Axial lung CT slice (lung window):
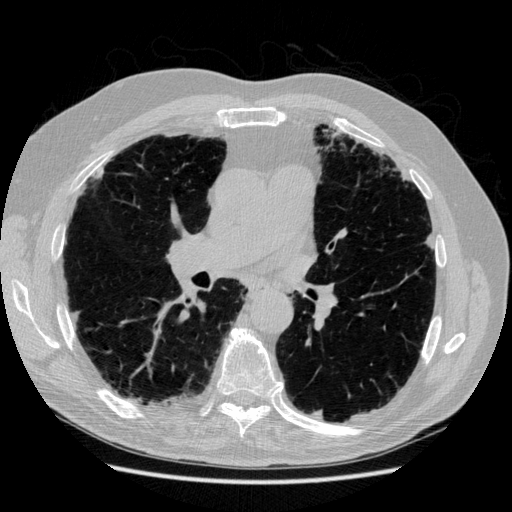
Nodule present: no